Question: After 15 years doing UI development, there's very little I look at and think, "how on earth do I do that." This is one of those times.
A graphic designer has sold my clients on a very complex graph in the shape of a pentagon, made up of 5 individual triangles. The designer has specified that each triangle should be a specific color to match the branding, and each should "fill" based on the percentage of the process that each color represents. You almost have to see the image to understand:

I've been racking my brain for a day trying to figure out how to accomplish this task. The client has specified that it must be compatible in all major browsers, which I'm going to tell him will be IE7+ for sanity's sake. That heavily limits CSS3 techniques, though I'd certainly entertain CSS3 methods for lack of other ideas. I'd prefer not to be up late nights beating on Action Script, so Flash is at the very bottom of my wish list. I've actually brainstormed how to do it using Sprites, but the idea of producing 250 or 500 triangles and the associated CSS ranks right up there with trading Chrome for IE6.
The site is built on PHP/MySQL, and we heavily use Jquery. We have a full version of FusionCharts and HighCharts at our disposal as well if necessary. If there's a commercial product out there that can achieve this, I'm certainly willing to purchase it to make this work.
What is the best method to achieve this difficult task?
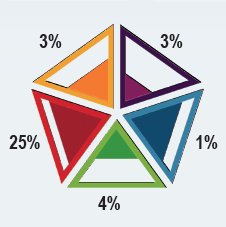
Answer: Unless I could find an implementation , I'd use <URL>.
It will take significant work, but the end result should be very good.
Take a look at some of the demos, they're incredibly slick.
> Raphael currently supports Firefox
3.0+, Safari 3.0+, Chrome 5.0+, Opera 9.5+ and Internet Explorer 6.0+.
---
This seemed interesting, so I decided to implement it myself with Raphael:
<URL>
It should work in "all browsers". The only part I didn't do was the text.

'''
var paper = Raphael("pentagon"),
fullNum = [40, 53],
borderColours = ['#329342','#9e202c','#f47933','#811f5a','#11496c'],
fillColours = ['#74ae3d','#d01f27','#eaa337','#32133f','#2c7aa1'],
triangles = [],
border, fill, st, i;
for (i=0; i<5; i++) {
border = paper.path(getPercentPath(0)).attr({
'fill': borderColours[i],
'stroke-width': 0
}),
fill = paper.path(["M", 116, 123] + "l-44,61 88,0z").attr({
'stroke': fillColours[i],
'stroke-width': 6
});
triangles.push(border);
st = paper.set();
st.push(border, fill);
st.rotate(i * 72, 116, 113);
setPercent(i, 30+Math.floor(Math.random()*70));
}
function getPercentPath(percent) {
var ratio = percent/100;
return ["M", 116, 128] + "l-" + ratio*fullNum[0] + "," + ratio*fullNum[1] + " " + ratio*fullNum[0]*2 + ",0z";
}
function setPercent(i, percent) {
triangles[i].attr({
path: getPercentPath(percent)
});
}
setInterval(function(){
for (var i=0; i<5; i++) {
setPercent(i, 30+Math.floor(Math.random()*70));
}
}, 2000);
'''
'''
#pentagon {
width: 226px;
height: 227px;
border: 1px solid red;
background: #fff;
background: rgba(255,255,255,0.8)
}
'''
'''
<div id="pentagon"></div>
'''